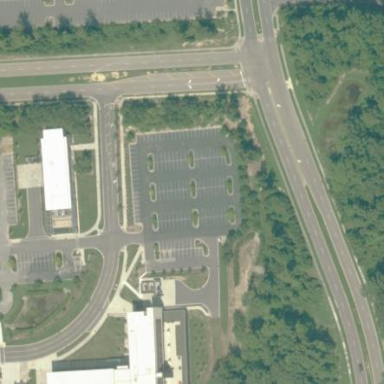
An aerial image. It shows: Parking aisle designated as service road.